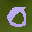
Label: 0